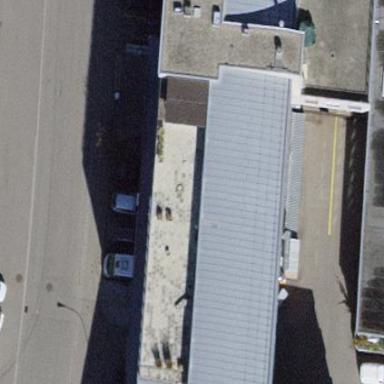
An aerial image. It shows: School building with flat roof.